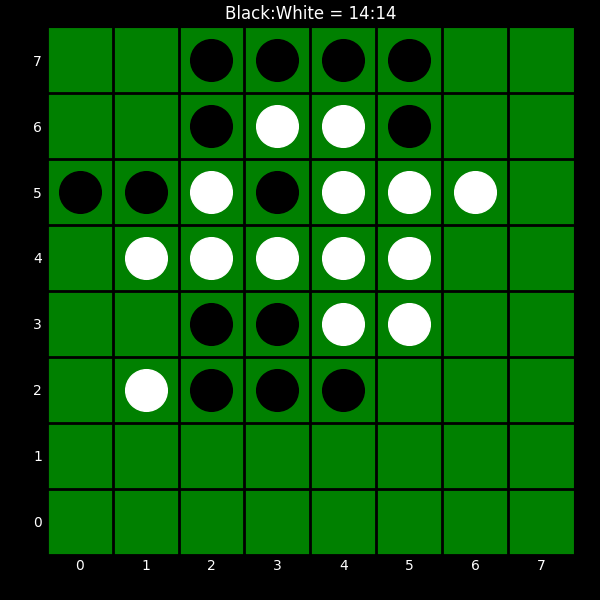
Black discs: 14
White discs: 14